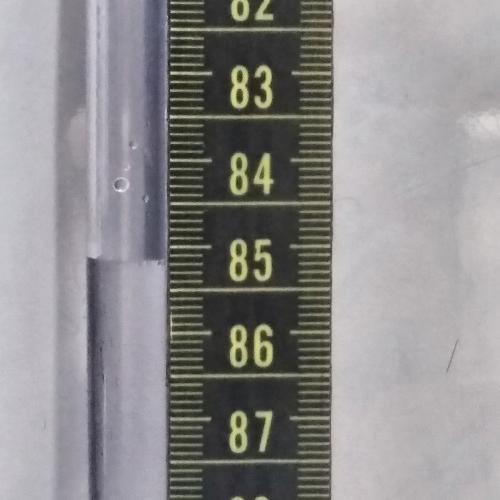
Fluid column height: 85.1 cm